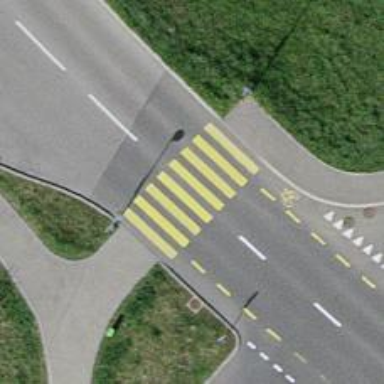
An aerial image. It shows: Uncontrolled crossing on the road.